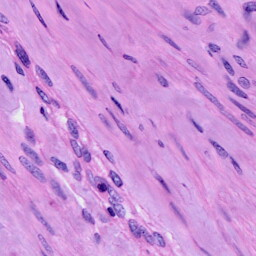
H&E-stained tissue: Cervix